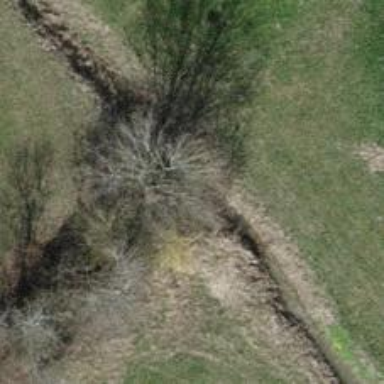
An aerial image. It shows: Ditch in the surroundings.